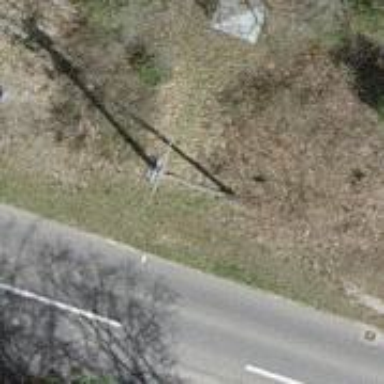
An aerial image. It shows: Power pole.